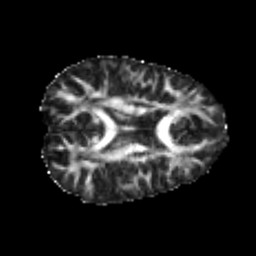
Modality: FA
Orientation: axial
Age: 20
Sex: male
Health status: healthy
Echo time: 0.074 s